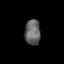
Tissue: prostate
Cell type: Fibroblasts
Senescence score: 0.8384
Nuclear area (px): 387
Mean DAPI intensity: 101.468